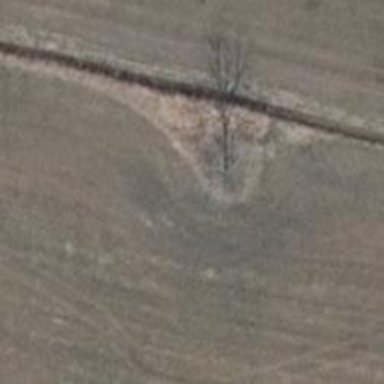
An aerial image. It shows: Deciduous tree with broadleaved leaves.